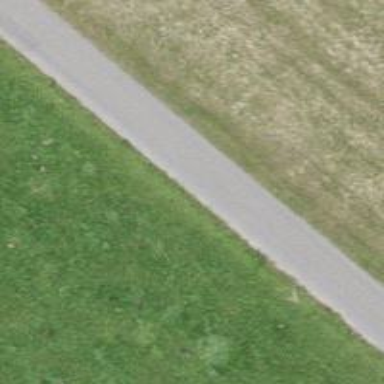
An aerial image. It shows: Unclassified road with asphalt surface.